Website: lowes
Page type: order-returns
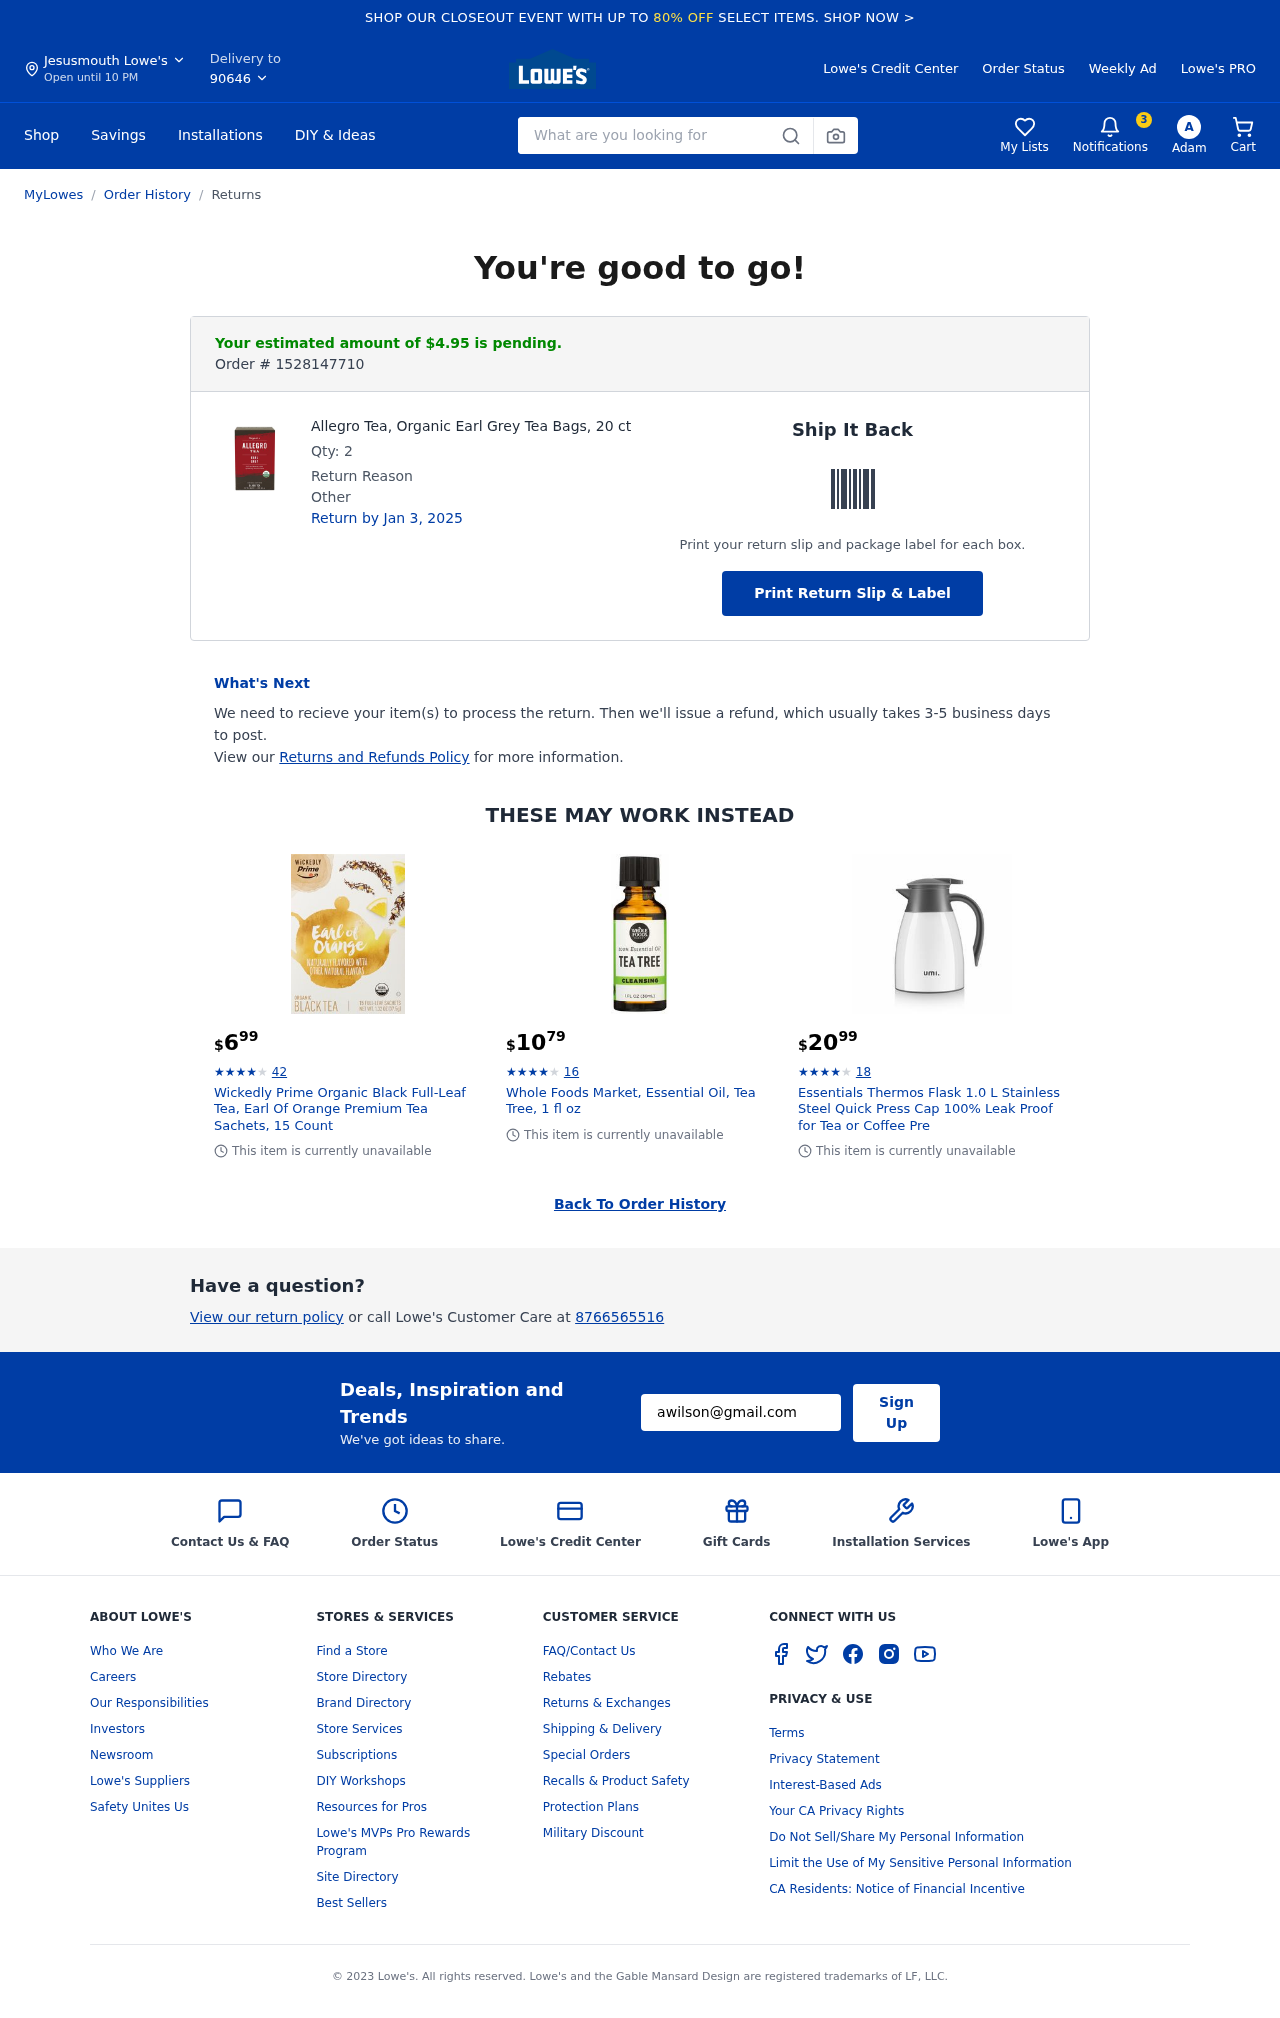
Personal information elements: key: PII_CITY
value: Jesusmouth
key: PII_EMAIL
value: awilson@gmail.com
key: PII_FIRSTNAME
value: Adam
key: PII_PHONE
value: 8766565516
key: PII_POSTCODE
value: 90646
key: PII_FIRSTNAME_INITIAL
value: A
Product elements: key: PRODUCT1_NAME
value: Allegro Tea, Organic Earl Grey Tea Bags, 20 ct
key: PRODUCT1_QUANTITY
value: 2
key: PRODUCT2_NAME
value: Wickedly Prime Organic Black Full-Leaf Tea, Earl Of Orange Premium Tea Sachets, 15 Count
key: PRODUCT2_NUM_RATINGS
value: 42
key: PRODUCT2_PRICE
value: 6.99
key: PRODUCT2_RATING
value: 4.5
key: PRODUCT3_NAME
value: Whole Foods Market, Essential Oil, Tea Tree, 1 fl oz
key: PRODUCT3_NUM_RATINGS
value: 16
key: PRODUCT3_PRICE
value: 10.79
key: PRODUCT3_RATING
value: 4.3
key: PRODUCT4_NAME
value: Essentials Thermos Flask 1.0 L Stainless Steel Quick Press Cap 100% Leak Proof for Tea or Coffee Pre
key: PRODUCT4_NUM_RATINGS
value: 18
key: PRODUCT4_PRICE
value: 20.99
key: PRODUCT4_RATING
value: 4
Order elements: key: ORDER_NUM_ITEMS
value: Cart
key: ORDER_TOTAL
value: Your estimated amount of $4.95 is pending.
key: ORDER_ID
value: Order # 1528147710
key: ORDER_RETURN_BY_DATE
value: Return by Jan 3, 2025
Search elements: key: HEADER_SEARCH
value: What are you looking for
Other elements: key: NOTIFICATION_COUNT
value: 3